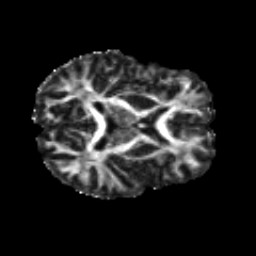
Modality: FA
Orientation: axial
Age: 25
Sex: male
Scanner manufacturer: siemens
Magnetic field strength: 3 T
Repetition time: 8.8 s
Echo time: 0.085 s